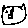
Label: car